Question: Hi I want to make a custom dialogue box for my android application and want to populate it with buttons, check boxes and such kind of items.
I have followed the tutorial from android developers website, but that is not what I want, actually I want to customise the background and size of the dialogue box.
Please if any body could give me a head start, Plus I want to know when I design a background for that box, what dimensions and pixel numbers I use so that it may run the same in Galaxy Note, Galaxy S and tablets and other mobile phones running android.
Here is the picture of customised dialogue box. Like that I want to work out something.
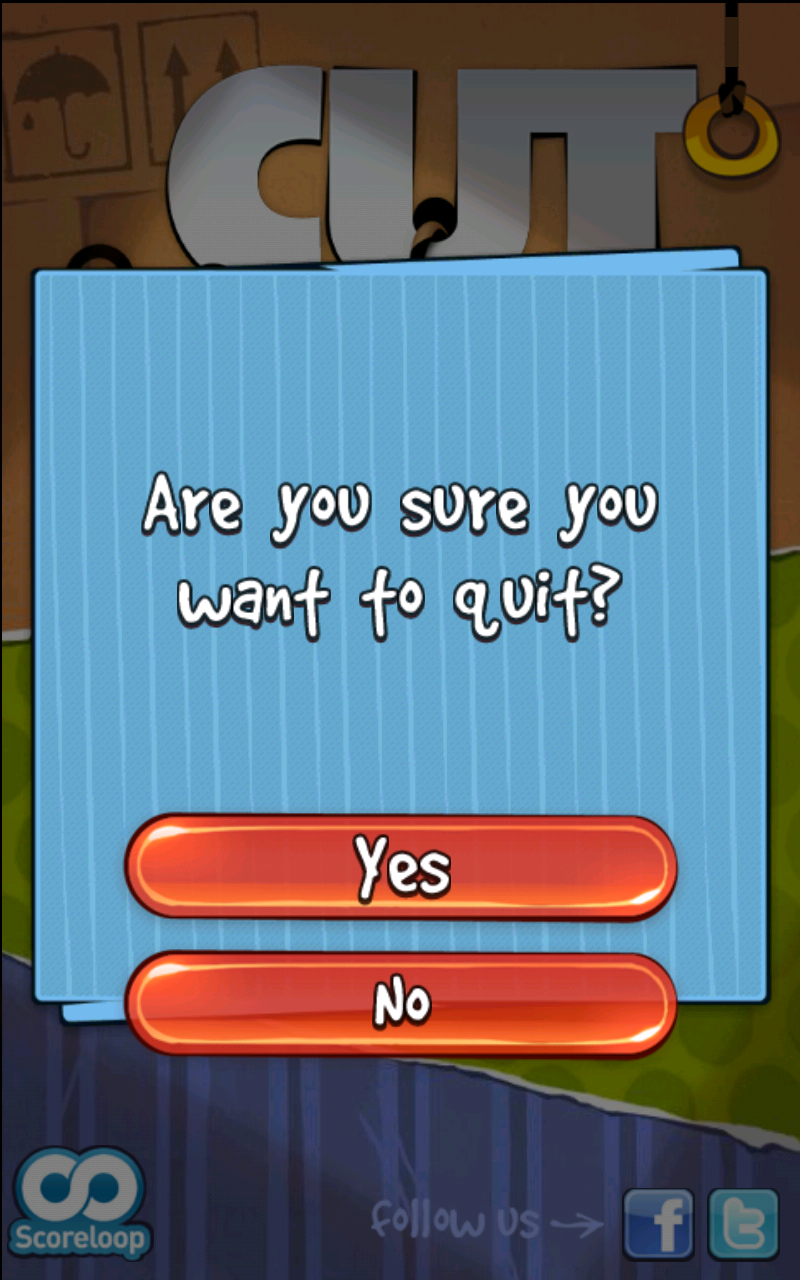
Answer: Yes this is a good question. You must use a custom dialog with a transparent bg theme like these:
'''
Dialog dialog = new Dialog(mContext, android.R.style.Theme_Translucent_NoTitleBar);
dialog.setContentView(R.layout.custom_dialog);
dialog.show();
'''
where 'custom_dialog' will be your XML for the dialog layout, and as far as dimensions go you should really test your app on a number of different screen resolution devices to ensure it displays as you want.